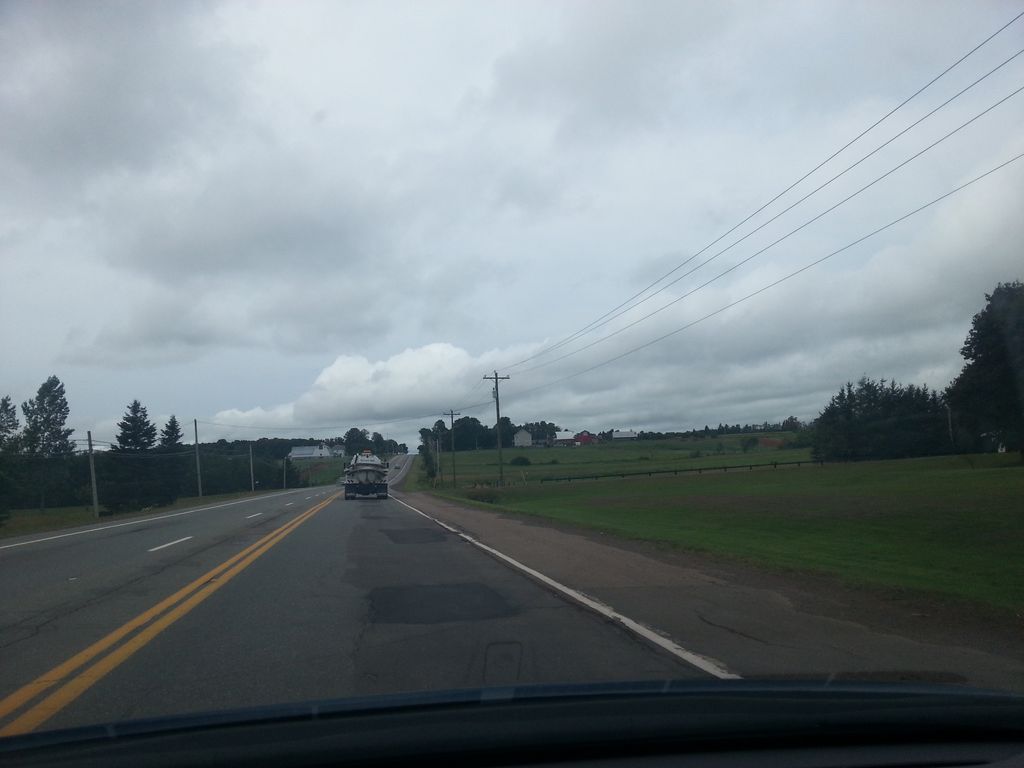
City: charlottetown